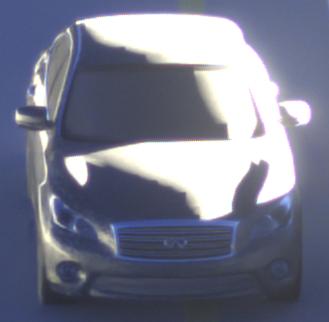
Make: Infiniti
Model: M 37
Detailed model: M (Y51)
Model produced from: 2010/10
Model produced until: 2013/11
Doors: 4
Color: gray
Road condition: dry road
Daytime: sunrise or sunset
Contrast: high contrast